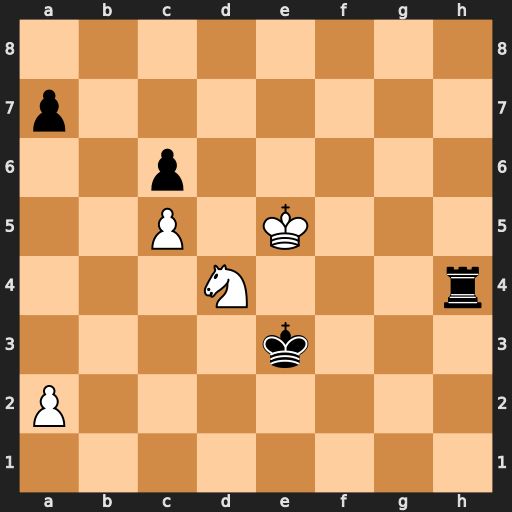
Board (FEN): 8/p7/2p5/2P1K3/3N3r/4k3/P7/8
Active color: w
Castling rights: -
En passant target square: -
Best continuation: Nf5+ Kd3 Nxh4